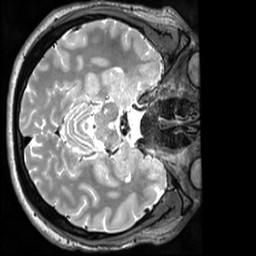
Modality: T2w
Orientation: axial
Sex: male